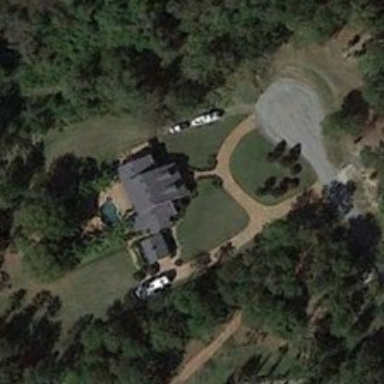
Two roads pass through the green, trees are on both sides of them .